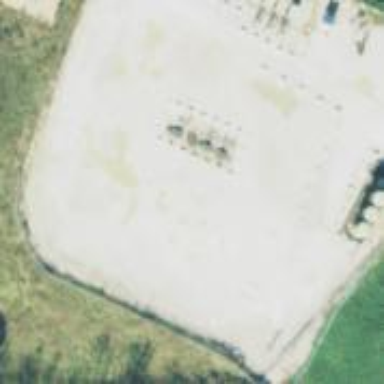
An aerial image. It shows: Industrial area used for fracking.